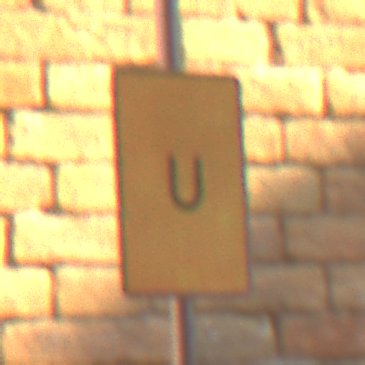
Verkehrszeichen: AnkuendigungOderFortsetzungUmleitungOhnePfeilsymbol
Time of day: MorningAfternoon
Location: Outdoor (Urban)
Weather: Clear
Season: NotSpecified
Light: Natural